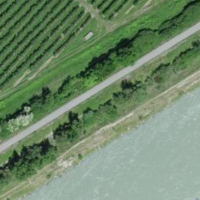
EUNIS habitat code: 23
Species observed at this site:
Lepidium draba
Cornus sanguinea
Clematis vitalba